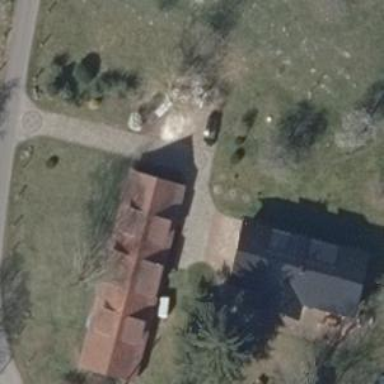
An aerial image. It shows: Driveway made of ground surface.